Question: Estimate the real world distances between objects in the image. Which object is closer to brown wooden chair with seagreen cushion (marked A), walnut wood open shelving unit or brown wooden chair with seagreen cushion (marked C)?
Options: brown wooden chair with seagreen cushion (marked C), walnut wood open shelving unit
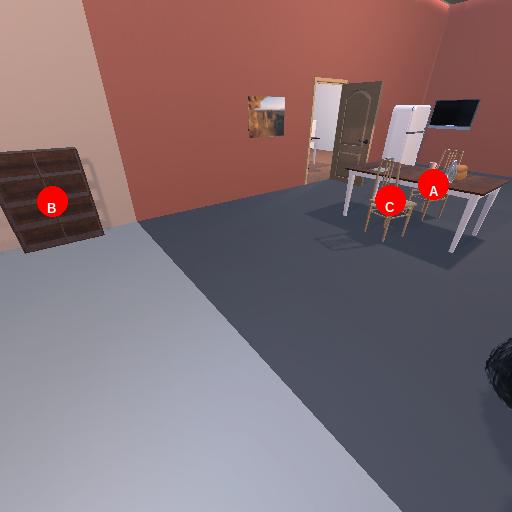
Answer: brown wooden chair with seagreen cushion (marked C)